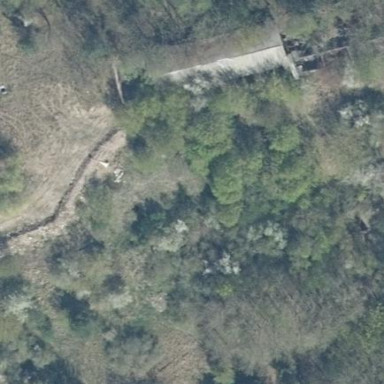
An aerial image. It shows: Military bunker.